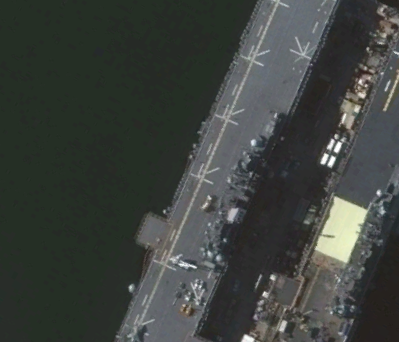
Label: Wasp-class_assault_ship